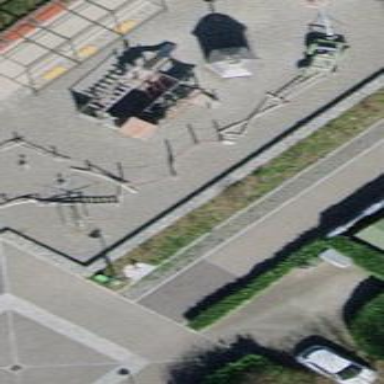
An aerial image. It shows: Playground area for leisure activities on the land.